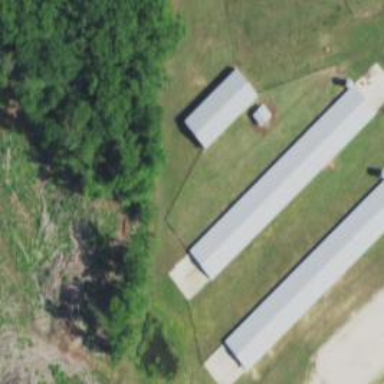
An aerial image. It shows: Farm auxiliary building.